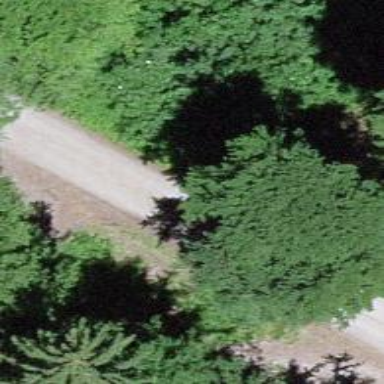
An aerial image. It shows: Unpaved track with grade2 tracktype.